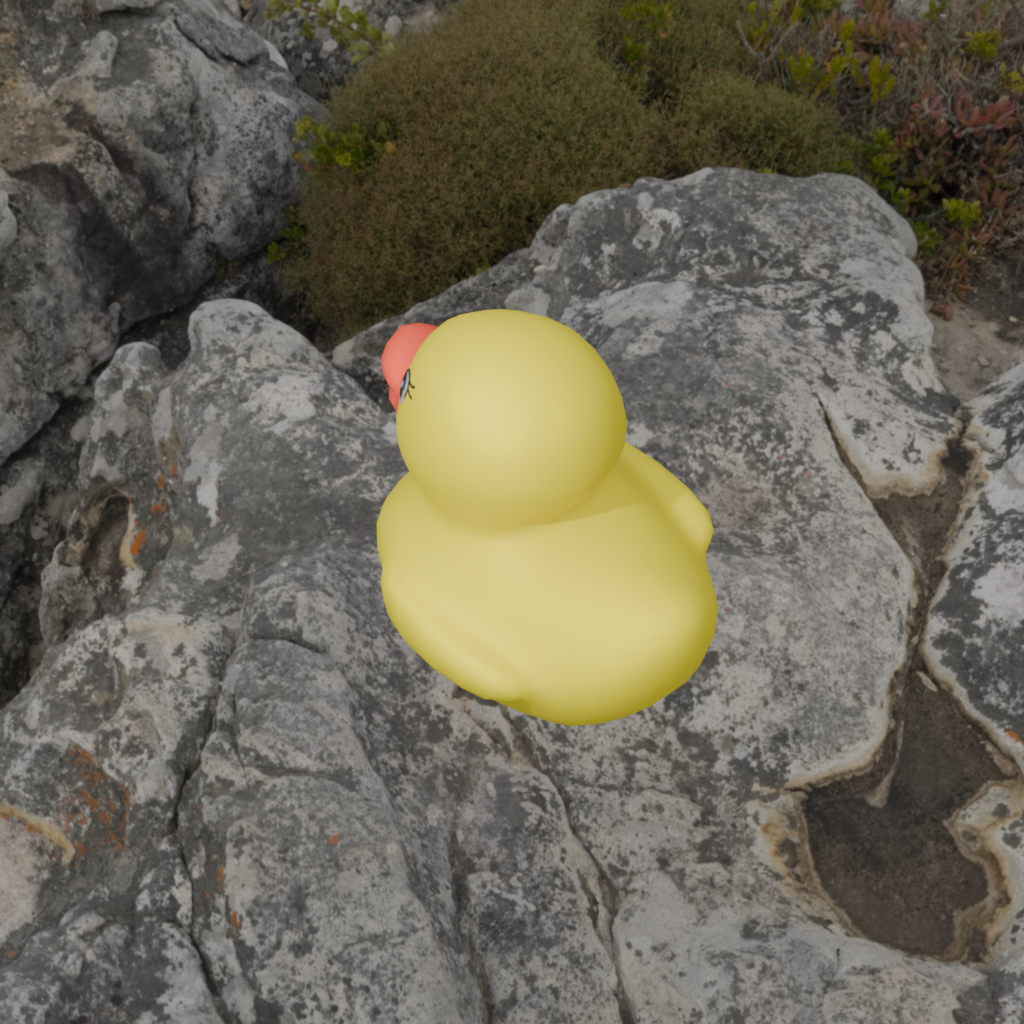
an image of a yellow rubber duck seen from <back_left_top> rocky landscape with a cloudy view of the sea.